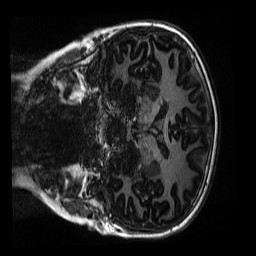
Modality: MP2RAGE
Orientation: coronal
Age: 12
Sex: male
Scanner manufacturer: siemens
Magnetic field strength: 3 T
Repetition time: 4 s
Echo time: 0.00303 s